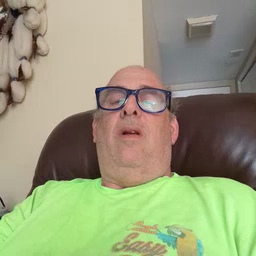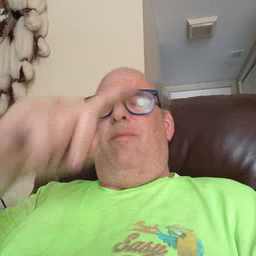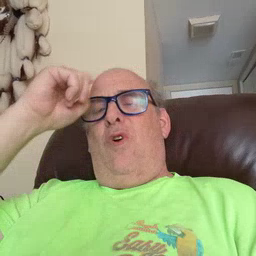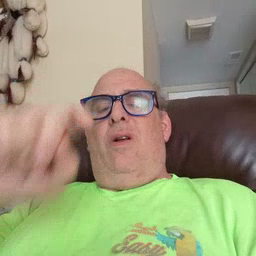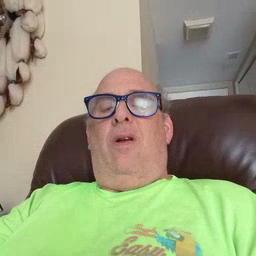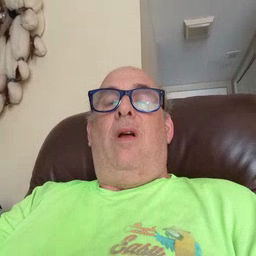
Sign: because